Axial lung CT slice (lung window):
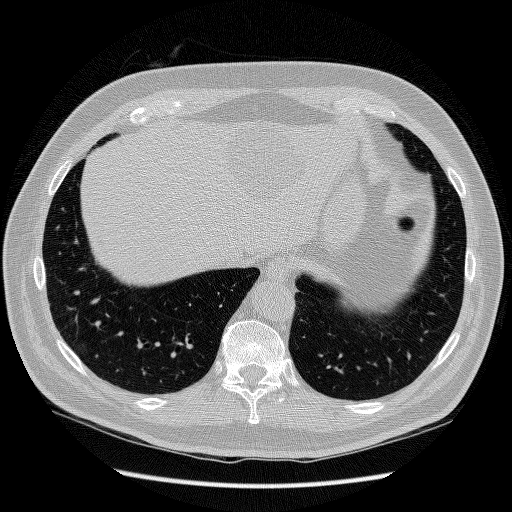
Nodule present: no